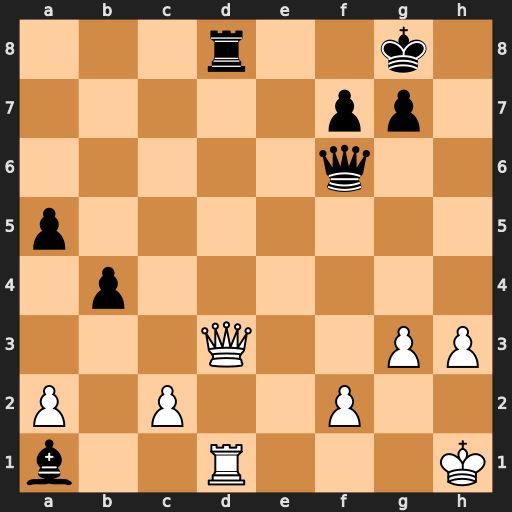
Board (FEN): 3r2k1/5pp1/5q2/p7/1p6/3Q2PP/P1P2P2/b2R3K
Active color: w
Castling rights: -
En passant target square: -
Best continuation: Qxd8+ Qxd8 Rxd8+